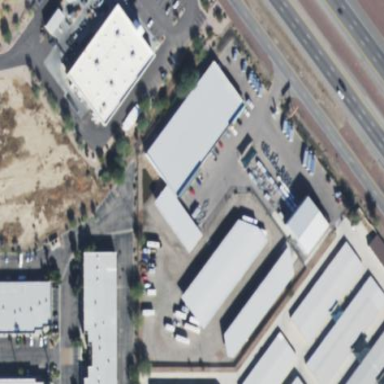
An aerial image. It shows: Building that serves as storage rental shop.